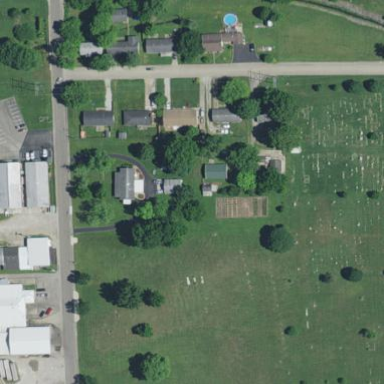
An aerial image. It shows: Cemetery.